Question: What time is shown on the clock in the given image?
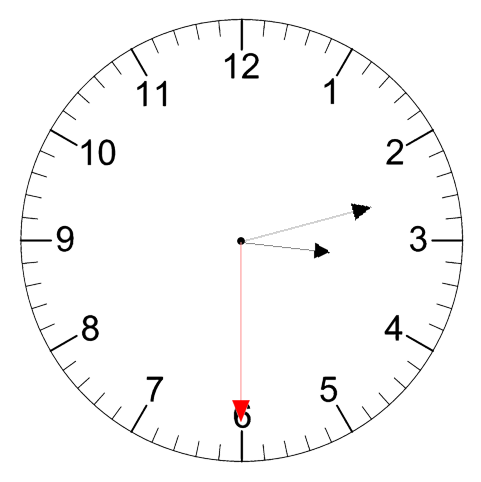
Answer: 03:12:30